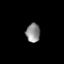
Tissue: prostate
Cell type: T cells
Senescence score: 0.7302
Nuclear area (px): 261
Mean DAPI intensity: 139.467